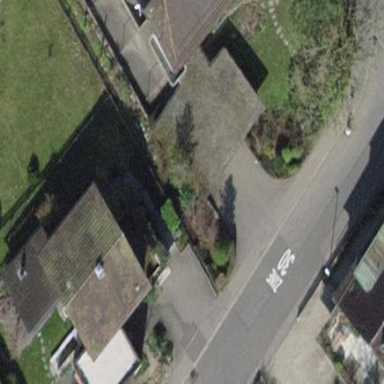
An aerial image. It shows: Garage.